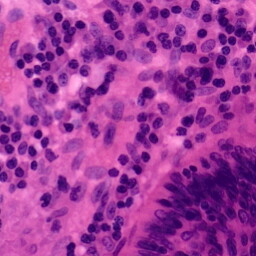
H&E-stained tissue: Colon